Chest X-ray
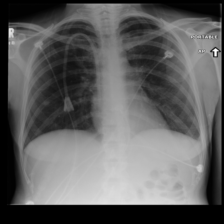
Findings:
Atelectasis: negative
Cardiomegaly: negative
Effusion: positive
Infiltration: positive
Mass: negative
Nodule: negative
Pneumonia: negative
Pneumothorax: negative
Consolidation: negative
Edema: negative
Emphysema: negative
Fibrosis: negative
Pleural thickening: negative
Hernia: negative